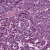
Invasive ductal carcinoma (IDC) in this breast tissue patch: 1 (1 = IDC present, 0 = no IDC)